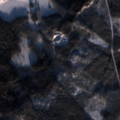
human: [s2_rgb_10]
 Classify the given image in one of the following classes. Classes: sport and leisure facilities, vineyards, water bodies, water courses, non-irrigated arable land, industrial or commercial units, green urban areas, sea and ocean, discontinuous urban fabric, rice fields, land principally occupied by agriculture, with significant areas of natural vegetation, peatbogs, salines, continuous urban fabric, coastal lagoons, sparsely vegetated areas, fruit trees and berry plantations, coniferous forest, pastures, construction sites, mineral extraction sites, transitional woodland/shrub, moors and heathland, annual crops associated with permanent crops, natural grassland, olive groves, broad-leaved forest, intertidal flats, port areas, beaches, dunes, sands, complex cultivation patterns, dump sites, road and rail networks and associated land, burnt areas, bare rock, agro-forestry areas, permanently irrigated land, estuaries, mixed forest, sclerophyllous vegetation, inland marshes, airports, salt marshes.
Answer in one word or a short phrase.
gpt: non-irrigated arable land, coniferous forest, mixed forest, transitional woodland/shrub